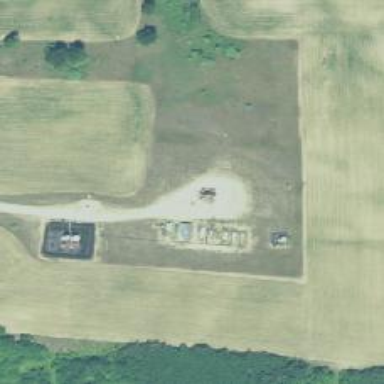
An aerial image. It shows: Petroleum well.